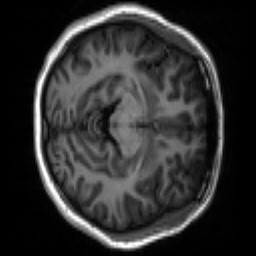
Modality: T1w
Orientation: axial
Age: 18
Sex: female
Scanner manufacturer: siemens
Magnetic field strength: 3 T
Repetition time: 2.3 s
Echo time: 0.00267 s